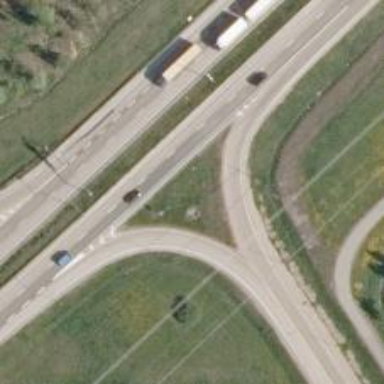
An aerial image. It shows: Asphalt trunk link road.